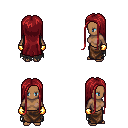
a pixel art fantasy rpg character, female body template, human, dark skin, black tattered cape, robe skirt, brunette extra-long hairstyle, gold gloves, four views (front, back, left, right), 2x2 character sprite sheet, small pixel art, hard edges, no anti-aliasing